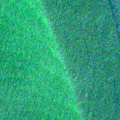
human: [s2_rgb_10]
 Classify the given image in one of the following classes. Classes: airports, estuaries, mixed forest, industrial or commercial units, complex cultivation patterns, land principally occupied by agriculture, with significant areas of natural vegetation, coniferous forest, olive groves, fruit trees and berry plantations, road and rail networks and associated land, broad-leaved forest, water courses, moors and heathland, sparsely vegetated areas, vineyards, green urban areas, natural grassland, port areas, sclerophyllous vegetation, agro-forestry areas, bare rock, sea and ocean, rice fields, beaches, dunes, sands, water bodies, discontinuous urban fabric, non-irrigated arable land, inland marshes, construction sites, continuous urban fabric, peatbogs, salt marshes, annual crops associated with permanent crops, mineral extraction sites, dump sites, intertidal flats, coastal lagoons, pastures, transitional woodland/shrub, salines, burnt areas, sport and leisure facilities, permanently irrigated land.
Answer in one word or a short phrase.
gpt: sea and ocean